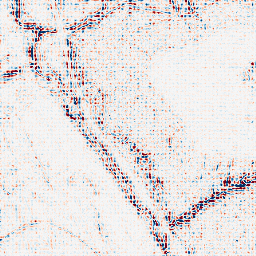
Category: wavelet
Decomposition family: wavelet_dwt
Decomposition parameters: wavelet: db4
level: 2
Upsampling method: sinc_blackman
Upsampling parameters: scale: 4
kernel_size: 4
Upsampling scale: 4